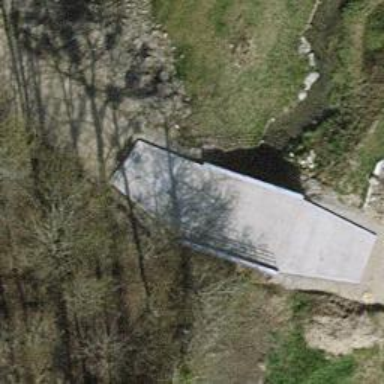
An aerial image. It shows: Concrete track road with bridge. The track is of grade1.